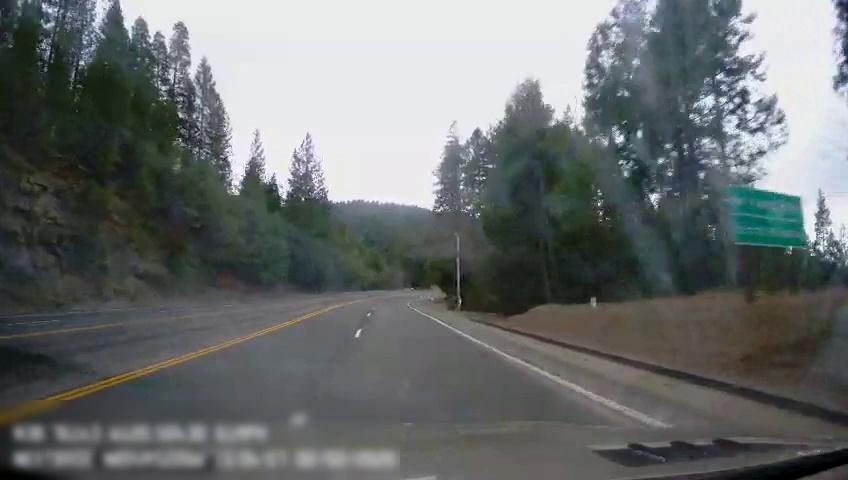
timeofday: Day
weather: Cloudy
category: Drivable Space
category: Lanes | Opposite Lane
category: Lanes | Opposite Lane
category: Lanes | Opposite Lane
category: Lanes | Alternate Lane
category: Lanes | Current Lane
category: Lanes | Current Lane
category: Traffic | Signs